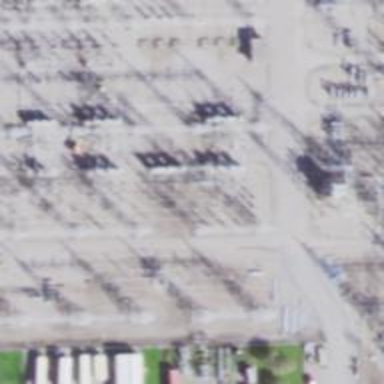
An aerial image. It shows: Switch used for power control.